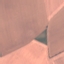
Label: AnnualCrop